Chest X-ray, PA view. Patient: 44 years old, sex F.
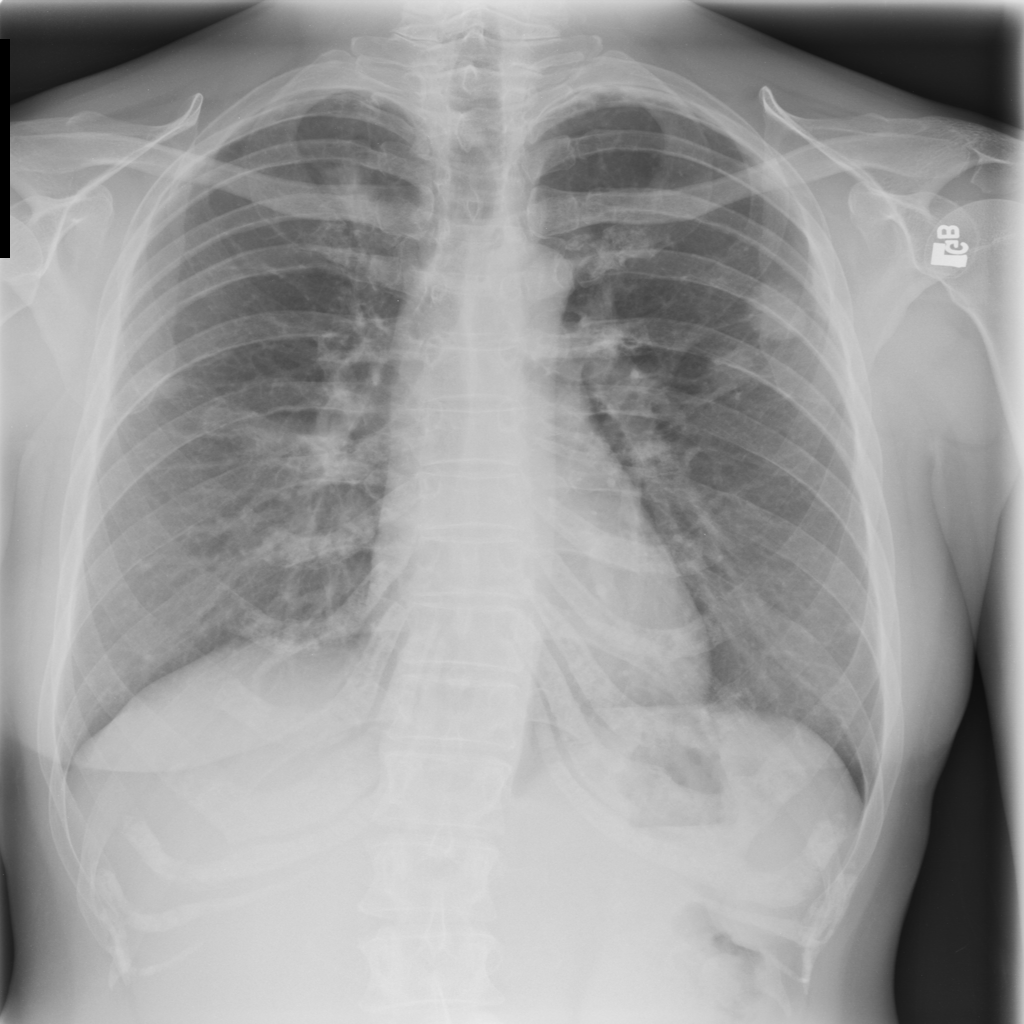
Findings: Nodule